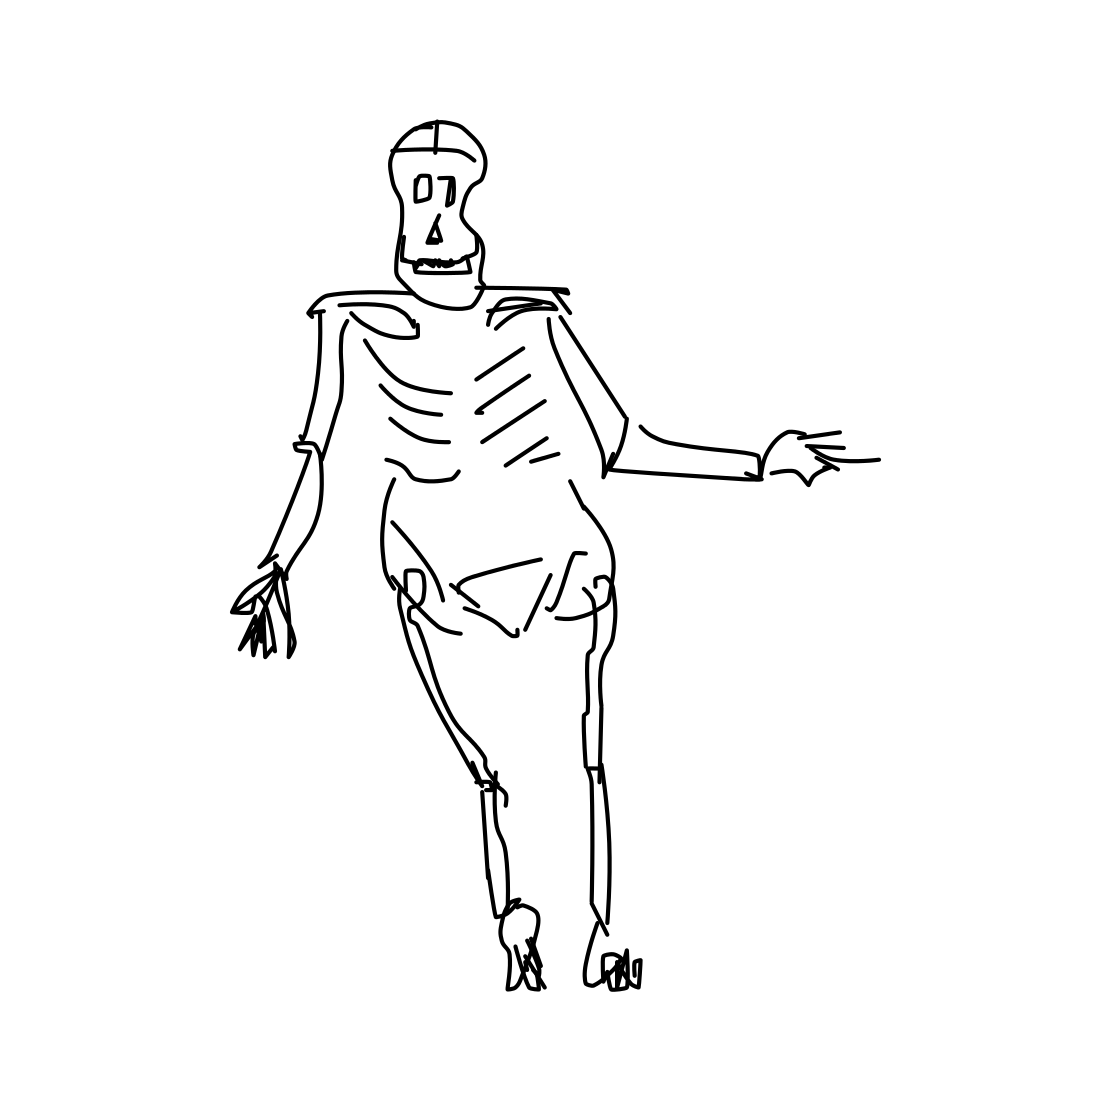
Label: human-skeleton